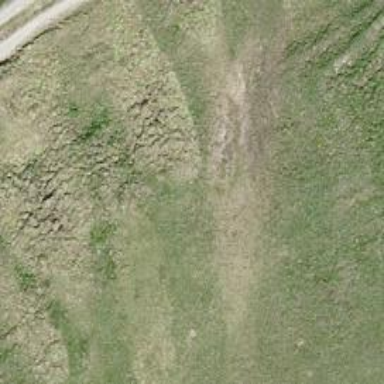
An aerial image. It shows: Grass path.